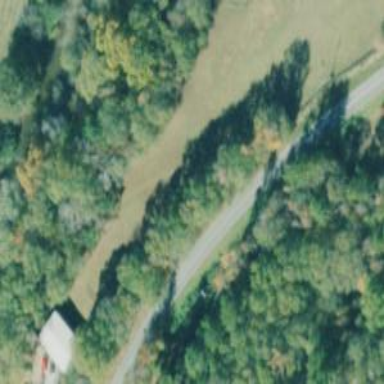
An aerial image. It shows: Unclassified road.